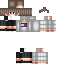
A male human skin with medium skin, wearing brown long hair dressed in a blue tshirt and black pants, featuring a closed mouth.